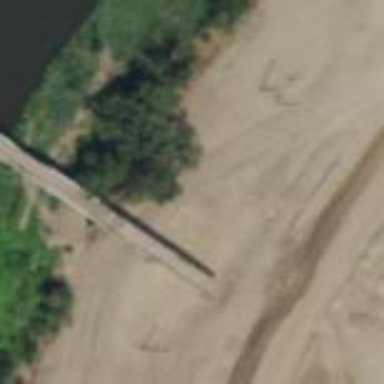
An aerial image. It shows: Abandoned bridge.